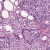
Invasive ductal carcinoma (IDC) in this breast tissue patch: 1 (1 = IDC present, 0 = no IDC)